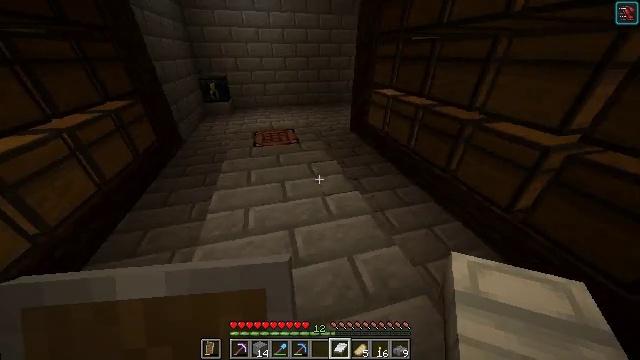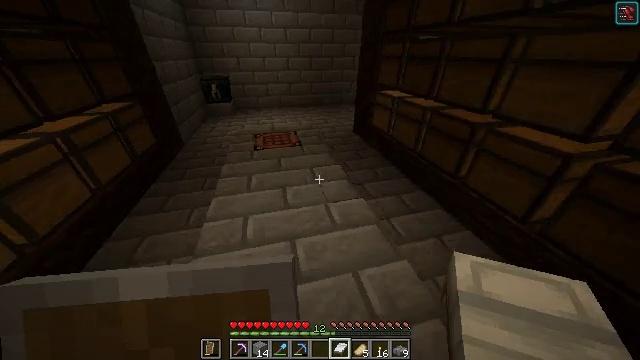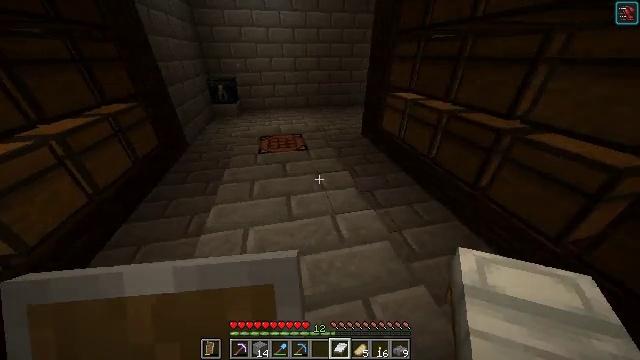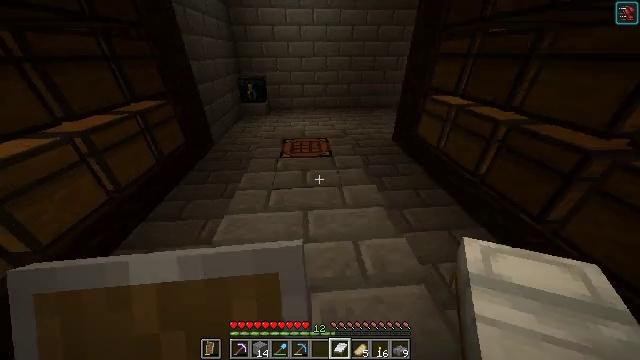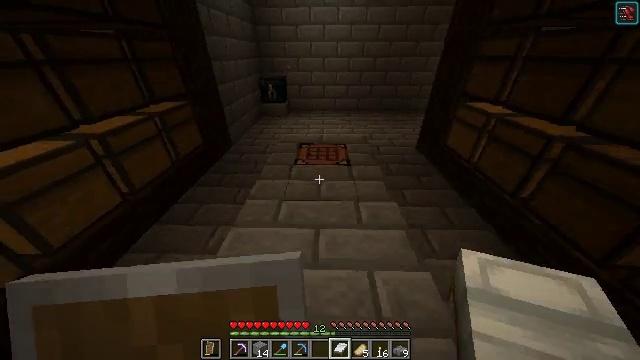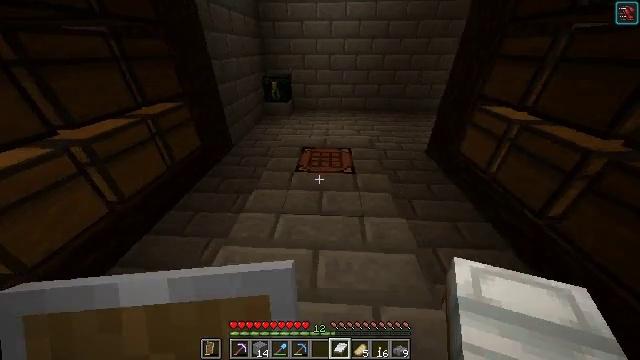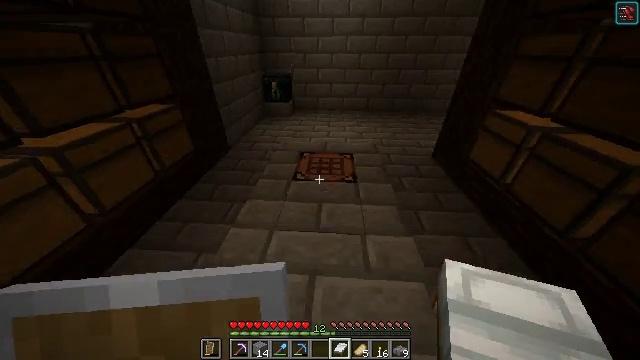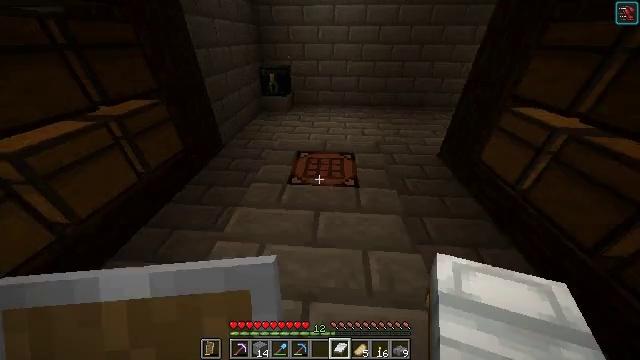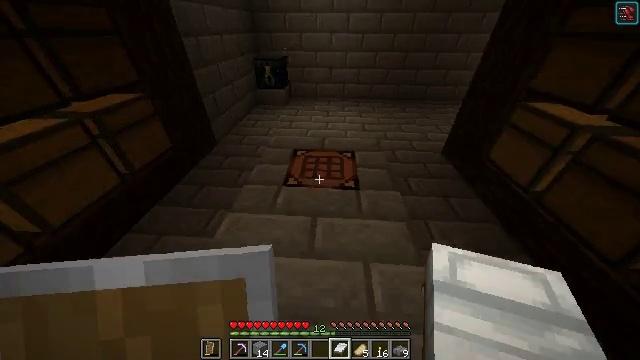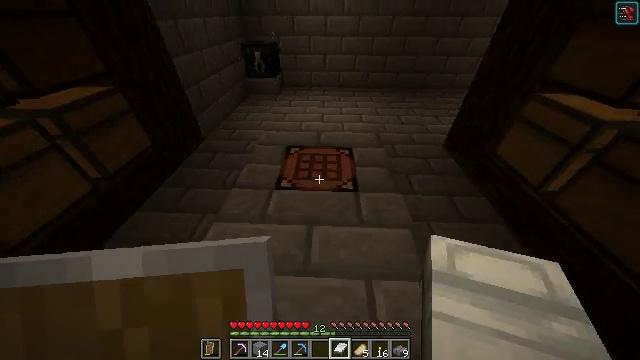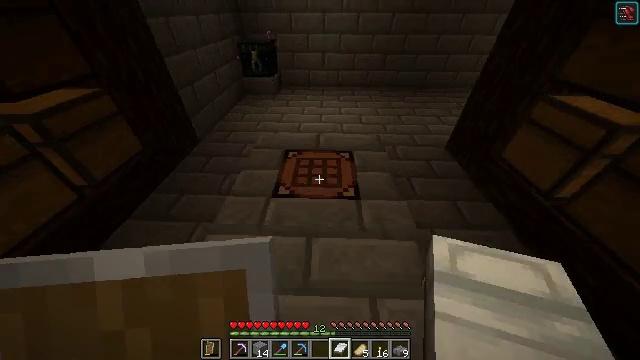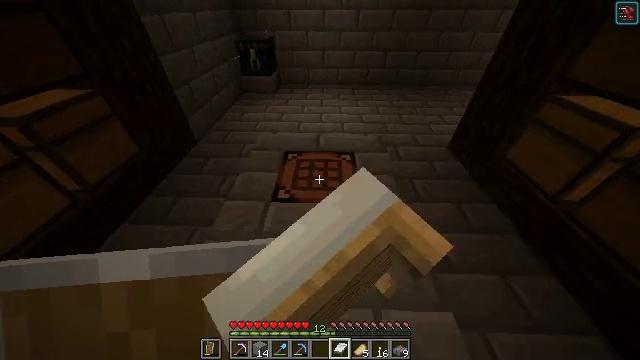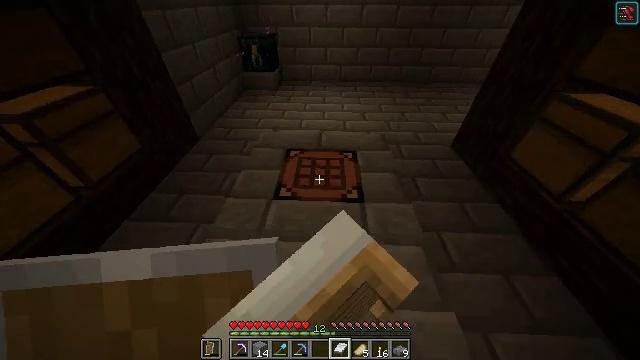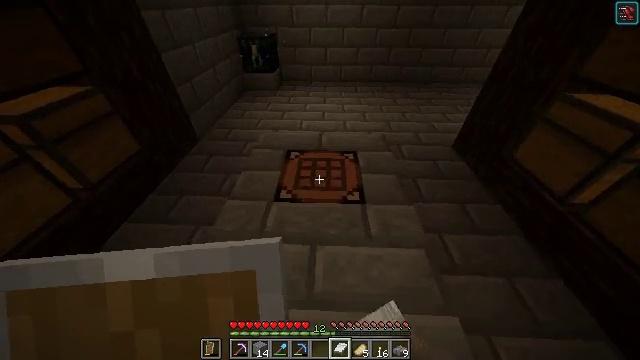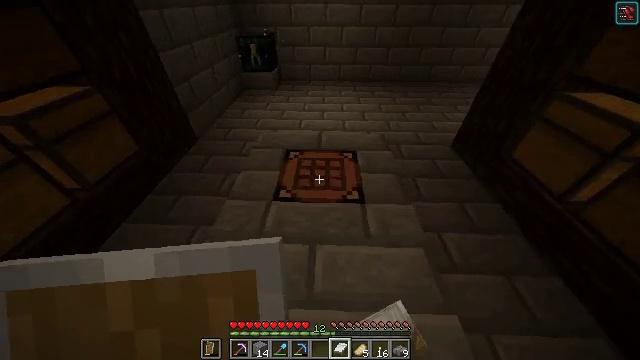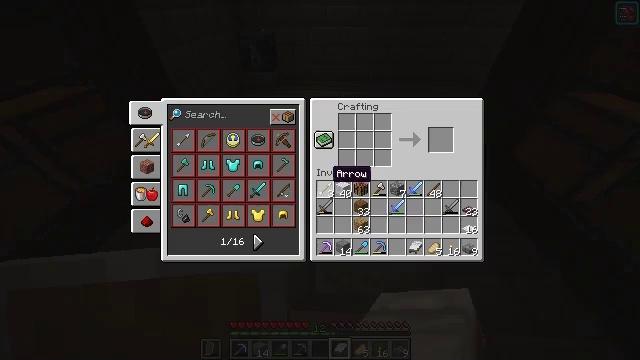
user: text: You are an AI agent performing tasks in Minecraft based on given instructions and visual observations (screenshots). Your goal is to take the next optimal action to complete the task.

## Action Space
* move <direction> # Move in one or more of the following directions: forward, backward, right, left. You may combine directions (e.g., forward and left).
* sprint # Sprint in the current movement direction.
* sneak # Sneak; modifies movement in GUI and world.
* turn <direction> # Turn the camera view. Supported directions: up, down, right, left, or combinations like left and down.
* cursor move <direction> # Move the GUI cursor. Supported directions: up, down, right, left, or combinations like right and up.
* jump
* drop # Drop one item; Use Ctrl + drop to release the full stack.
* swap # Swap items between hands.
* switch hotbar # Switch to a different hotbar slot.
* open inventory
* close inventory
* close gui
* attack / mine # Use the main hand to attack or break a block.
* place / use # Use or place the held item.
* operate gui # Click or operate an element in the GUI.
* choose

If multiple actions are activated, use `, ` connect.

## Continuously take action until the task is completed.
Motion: motion action
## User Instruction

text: Open the crafting interface to craft an oak sign.
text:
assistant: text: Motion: move forward
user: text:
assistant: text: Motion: move forward, turn left
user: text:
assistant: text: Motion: move forward, turn left
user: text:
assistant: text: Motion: move forward, turn left
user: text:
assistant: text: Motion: move forward, turn left
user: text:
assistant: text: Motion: move forward
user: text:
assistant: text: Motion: move forward, turn down
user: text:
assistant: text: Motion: move forward, turn down
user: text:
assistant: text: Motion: turn right and down
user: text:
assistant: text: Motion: use / place
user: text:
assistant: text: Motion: use / place
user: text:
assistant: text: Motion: use / place
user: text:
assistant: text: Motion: no_op
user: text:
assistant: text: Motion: no_op
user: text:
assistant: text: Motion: open gui
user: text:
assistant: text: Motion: no_op
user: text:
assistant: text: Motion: no_op
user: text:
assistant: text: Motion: cursor move left
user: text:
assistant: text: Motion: no_op
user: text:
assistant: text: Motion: cursor move down
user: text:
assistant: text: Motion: cursor move right
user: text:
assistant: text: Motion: cursor move right
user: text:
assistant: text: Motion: cursor move down
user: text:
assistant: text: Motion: cursor move right and down
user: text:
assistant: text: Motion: sneak
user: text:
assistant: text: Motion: sneak
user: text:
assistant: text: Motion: sneak
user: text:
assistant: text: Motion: sneak
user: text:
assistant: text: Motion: sneak, choose
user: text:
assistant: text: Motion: sneak, choose